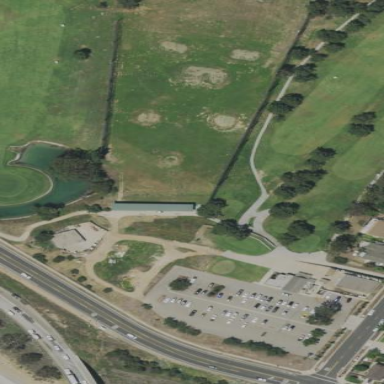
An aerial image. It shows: Driving range for golf on grass.